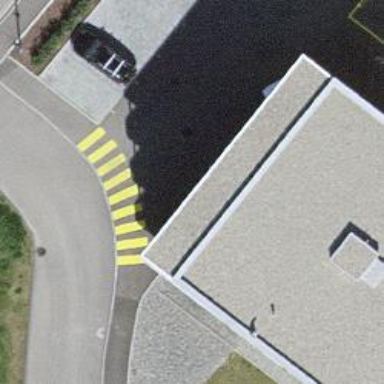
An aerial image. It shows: Marked crossing on the road with clear markings.